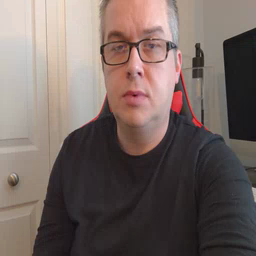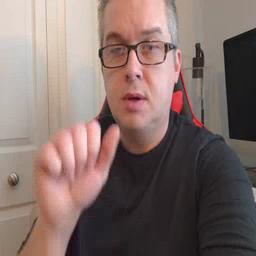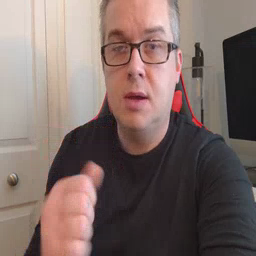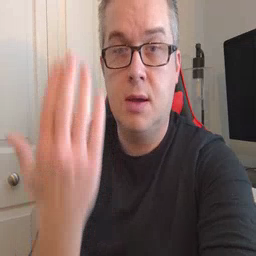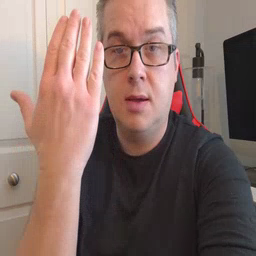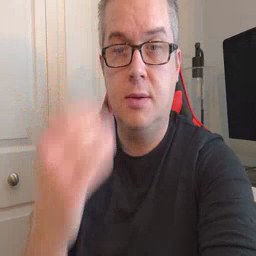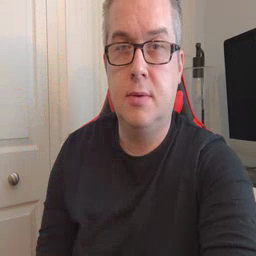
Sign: mitten